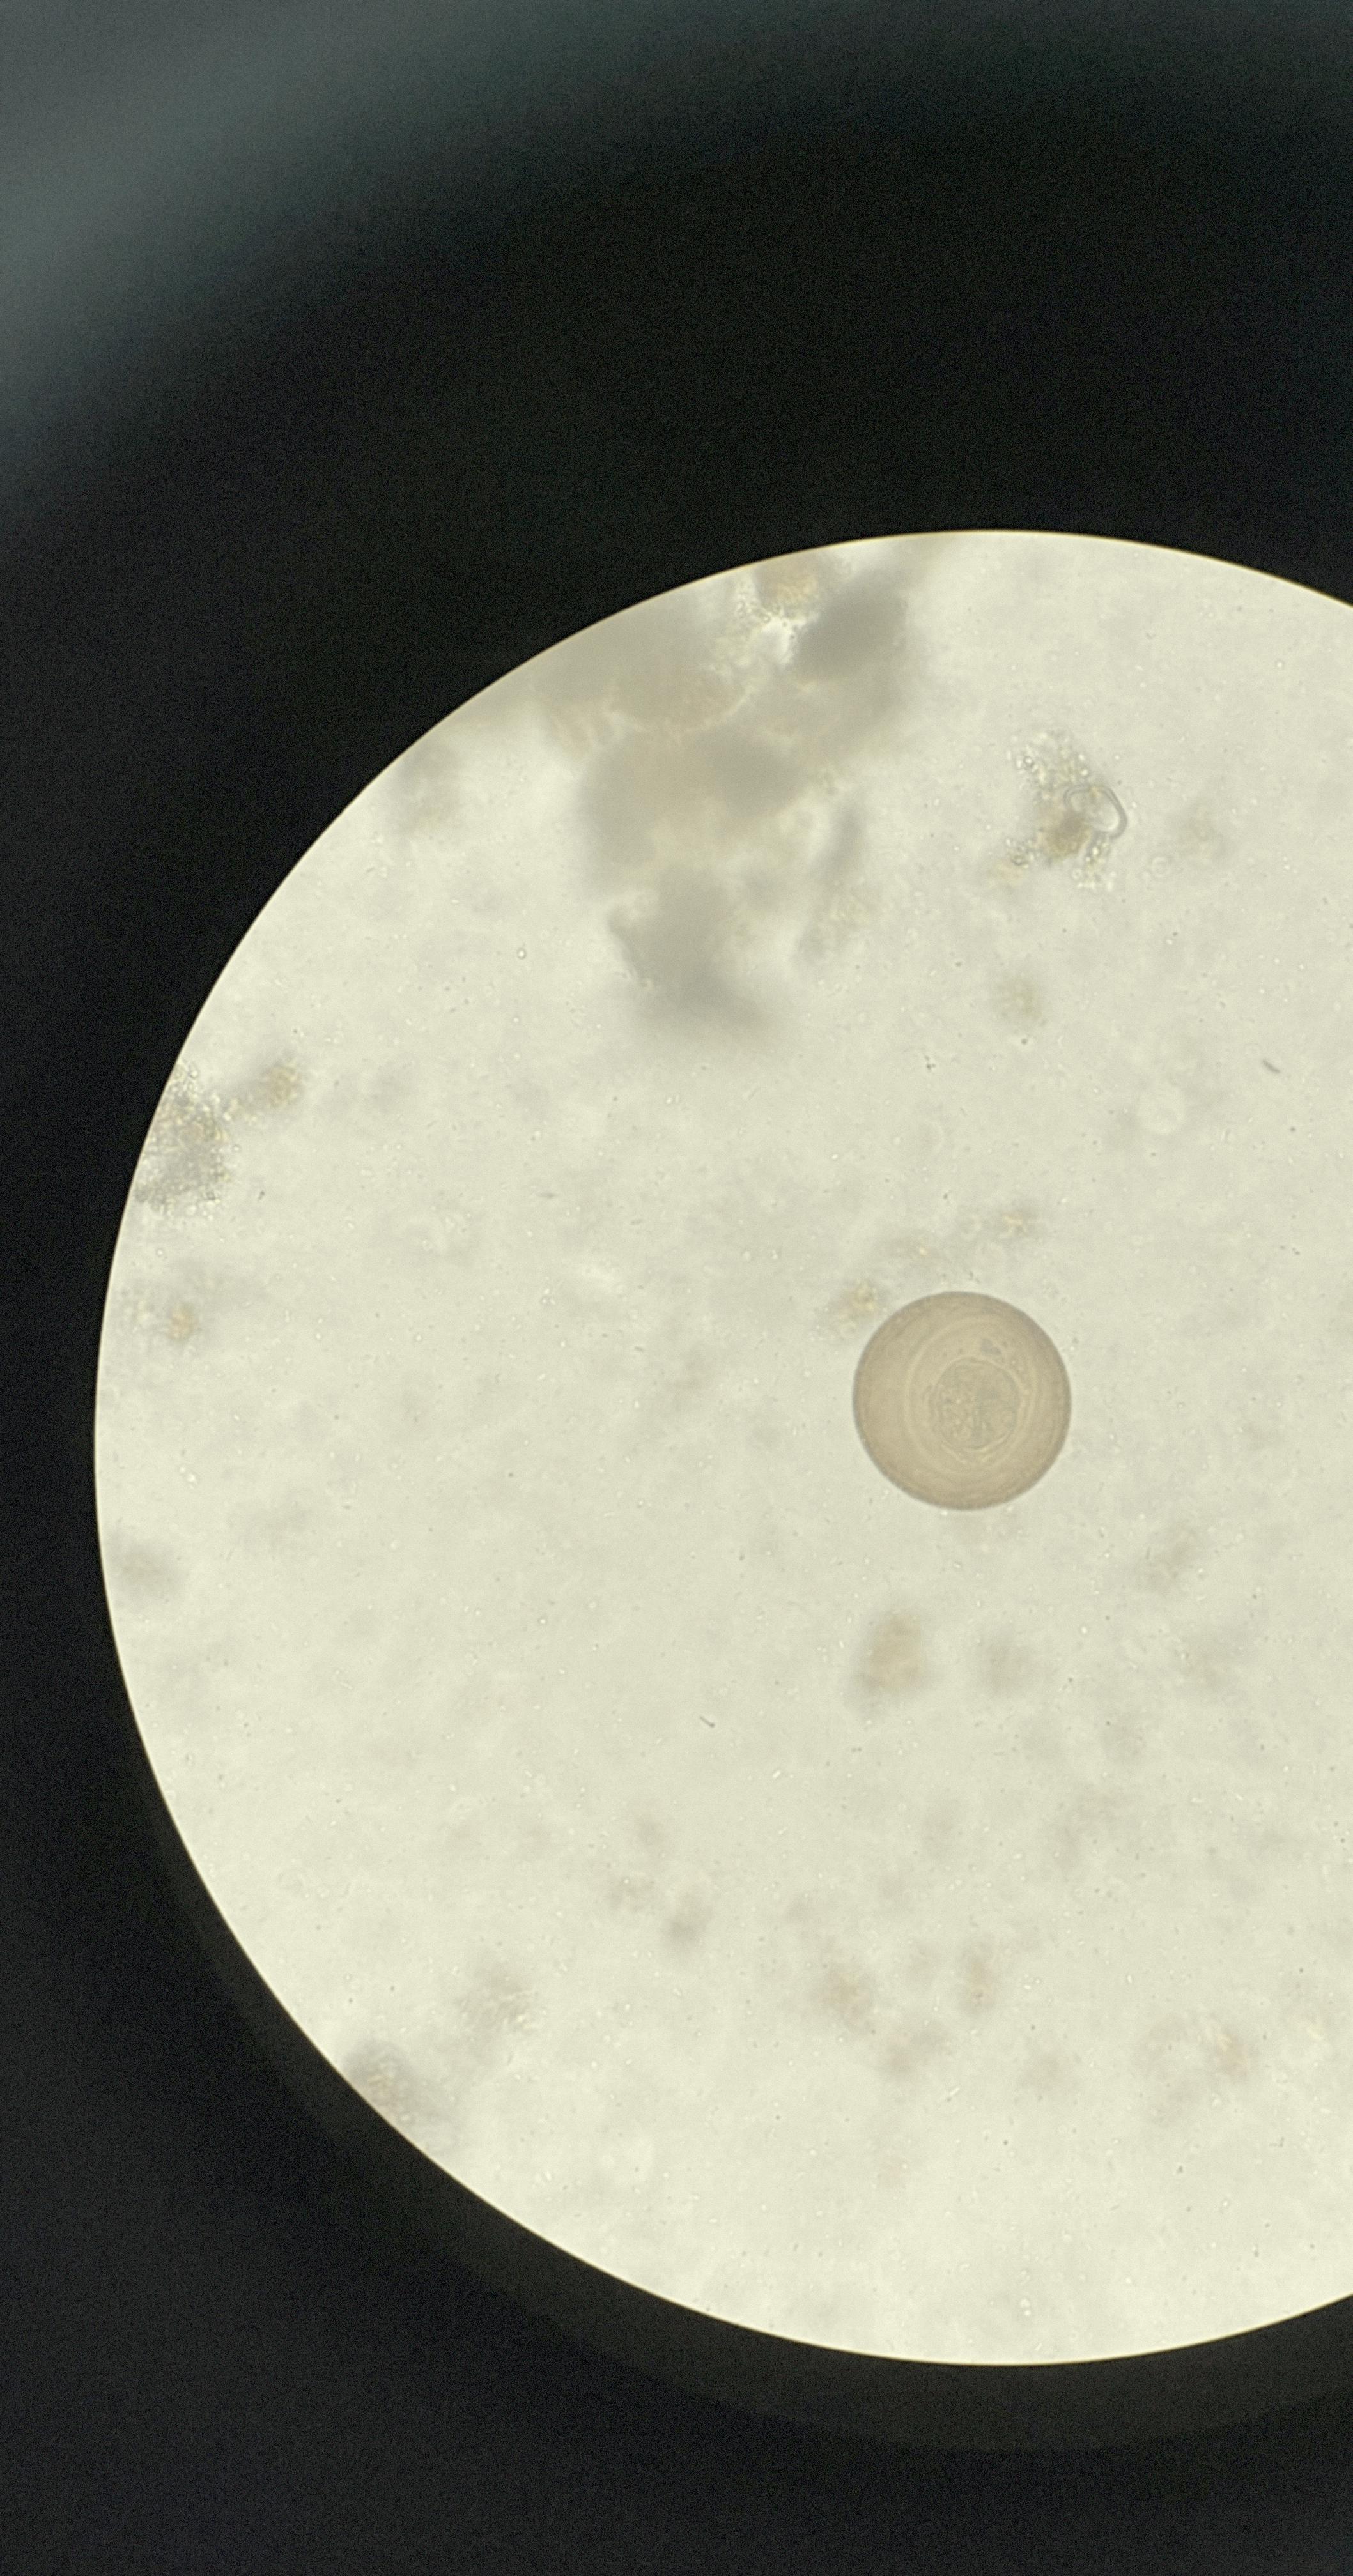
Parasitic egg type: Hymenolepis diminuta